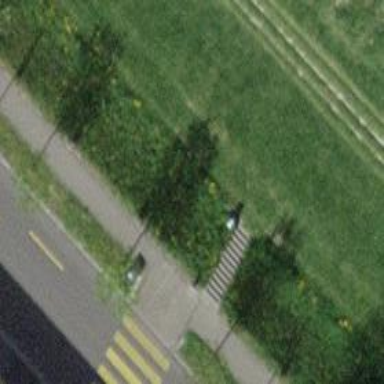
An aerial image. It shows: Concrete steps.